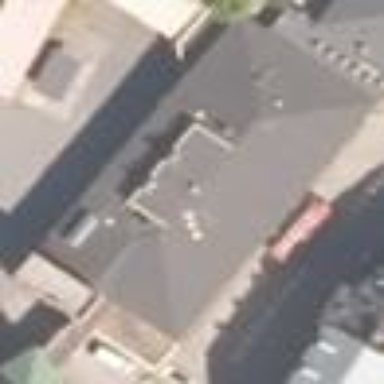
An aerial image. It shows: Fire station building.